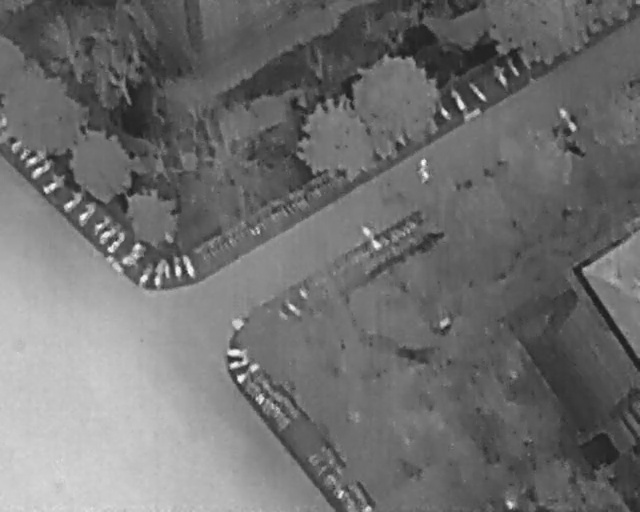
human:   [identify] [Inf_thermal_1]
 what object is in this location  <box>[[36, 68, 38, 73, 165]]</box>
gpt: <ref>1 small bicycle at the bottom</ref>

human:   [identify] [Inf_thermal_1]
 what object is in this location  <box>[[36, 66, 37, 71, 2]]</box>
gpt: <ref>1 small bicycle at the center</ref>

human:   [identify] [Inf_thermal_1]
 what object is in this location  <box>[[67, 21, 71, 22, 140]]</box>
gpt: <ref>1 small bicycle at the top</ref>